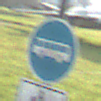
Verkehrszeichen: Busssonderstreifen
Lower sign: EinspurigeFahrzeugeFrei3
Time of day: SunriseSunset
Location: Outdoor (Special)
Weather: Clear
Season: NotSpecified
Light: Natural